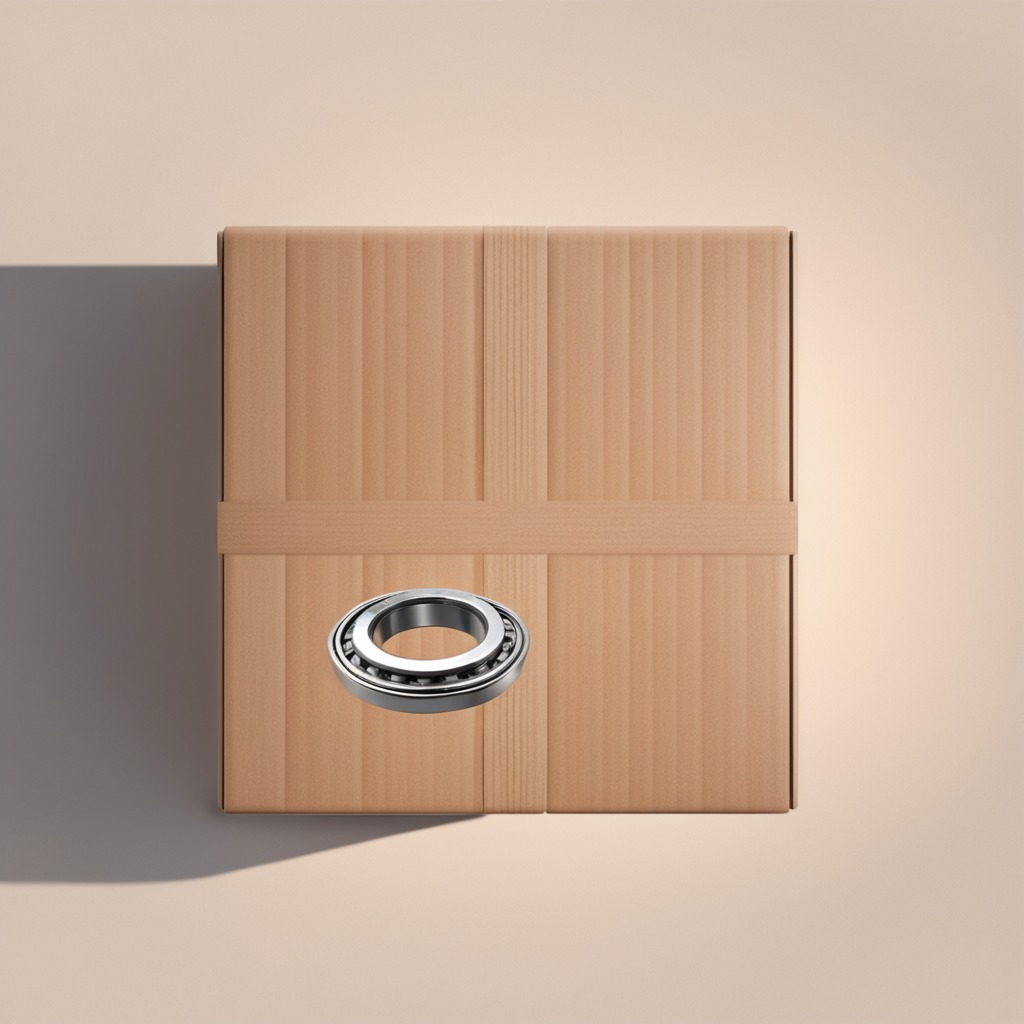
A metal ball bearing is lying on the cardboard box surface.